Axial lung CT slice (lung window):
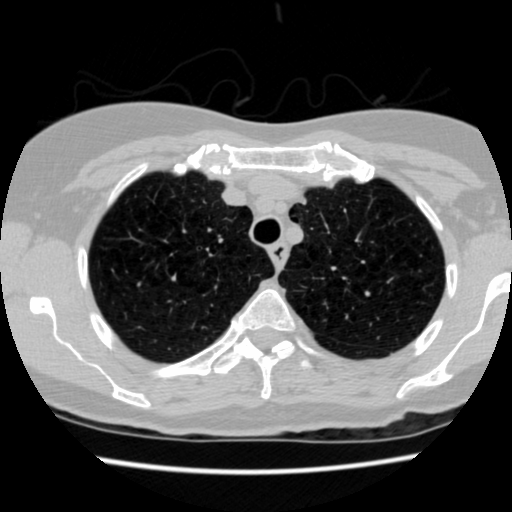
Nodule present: no